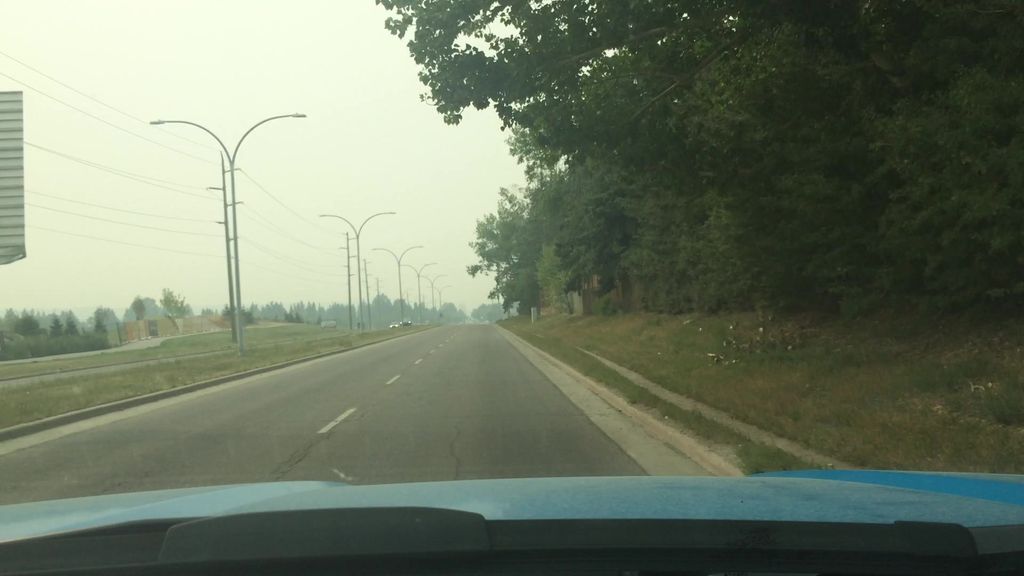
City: calgary